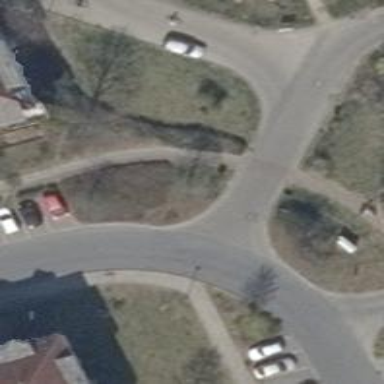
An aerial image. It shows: Sidewalk along the footway.